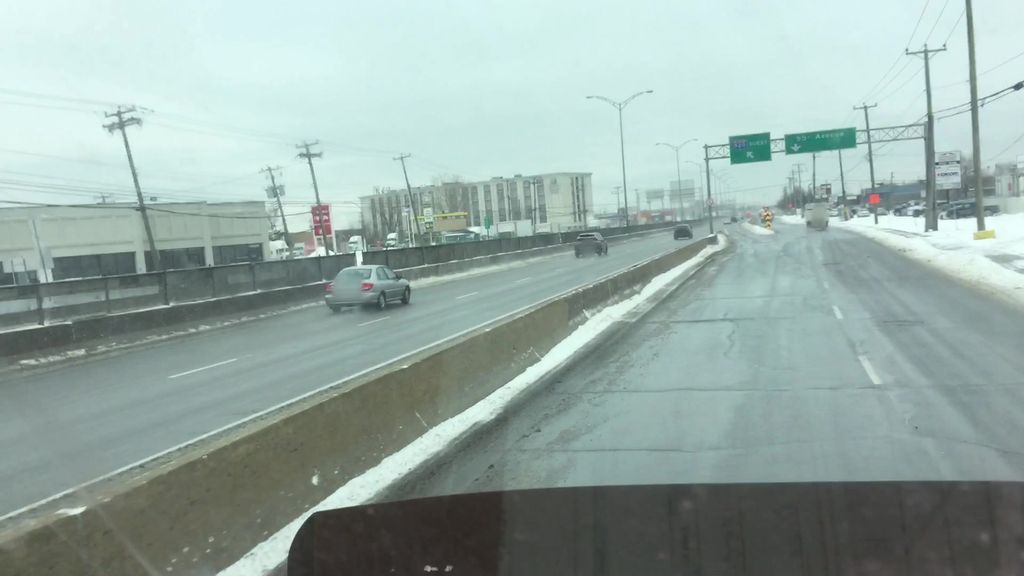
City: montreal